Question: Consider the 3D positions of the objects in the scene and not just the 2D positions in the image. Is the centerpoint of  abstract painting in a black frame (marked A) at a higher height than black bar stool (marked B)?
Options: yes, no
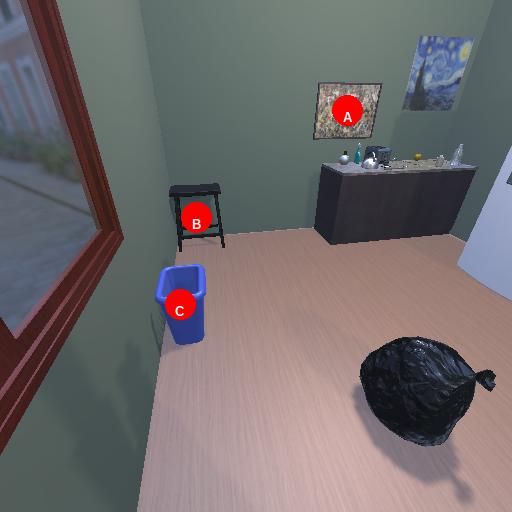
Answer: yes